Question: Is there a way to get quantmod to draw a square line chart?
I've tried modifying my time series so that each data point is replicated one second before the next datapoint (hoping this would approximate a square line), but quantmod seems to data on the x axis sequentially & evenly spaces without regard to the actually values of x (i.e. the horizontal space between one point an the next is the same whether the delta-T is 1 second or 1 minute).
I suppose I could convert my timeseries from a sparse to a dense one (one entry per second instead of one entry per change in value), but this seems very kludgy and should be unnecessary.
I'm constructing my time series thus:
'''
library(quantmod)
myNumericVector <- c(3,7,2,9,4)
myDateTimeStrings <- paste("2011-10-31", c("5:26:00", "5:26:10", "5:26:40", "5:26:50", "5:27:00"))
myXts <- xts(myNumericVector, order.by=as.POSIXct(myDateTimeStrings))
'''
And drawing the chart like so:
'''
chartSeries(myXts, type="line", show.grid="true", theme=chartTheme("black"))
'''
To illustrate what I have vs. what I want, the result looks like the blue line below but I'd like something more like the green:

Also, for the curious, here is the code that replicates points in the time series such that the gap between one value and the next are as small as possible:
'''
mySquareDateTimes <- rep(as.POSIXct(myDateTimeStrings),2)[-1]
mySquareDateTimes[seq(2,8,by=2)] <- mySquareDateTimes[seq(2,8,by=2)] - 1
mySquareXts <- xts(rep(myNumericVector,each=2)[-10], order.by=mySquareDateTimes)
chartSeries(mySquareXts, type="line", show.grid="true", theme=chartTheme("black"))
'''
The results are less than ideal.
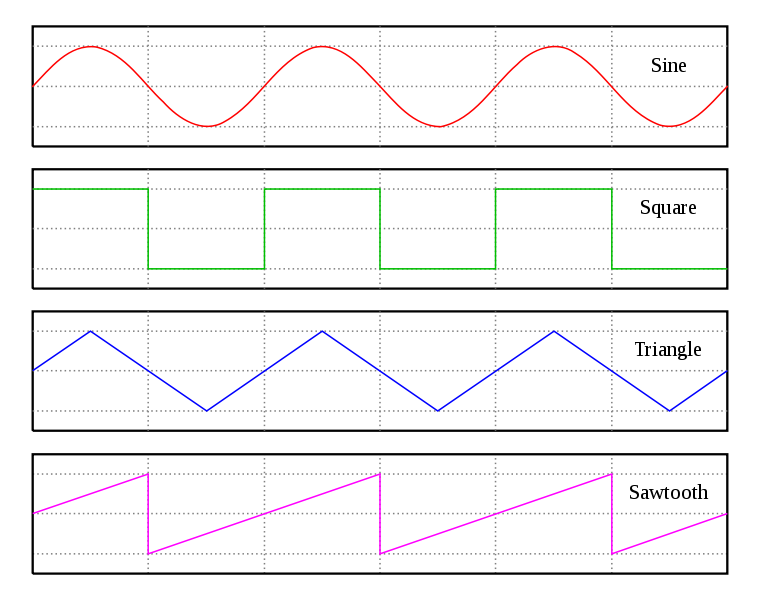
Answer: You want a 'line.type' of "step":
'''
chartSeries(myXts, line.type="s")
'''
See '?plot', specifically "type" under '...' in the Arguments section (you may want "S" instead of "s").